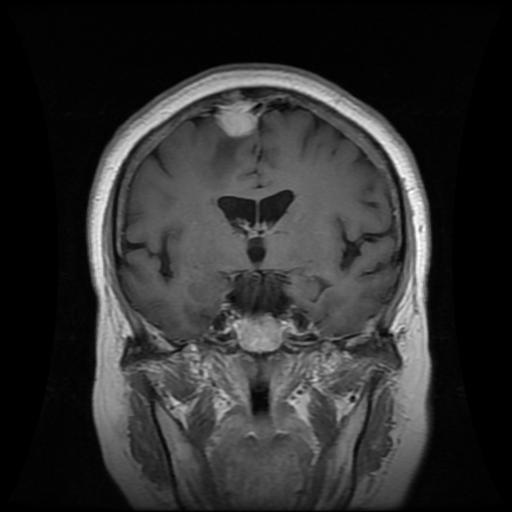
Label: meningioma